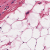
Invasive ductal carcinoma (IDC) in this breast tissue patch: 0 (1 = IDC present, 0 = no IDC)